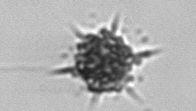
Label: Dictyocha